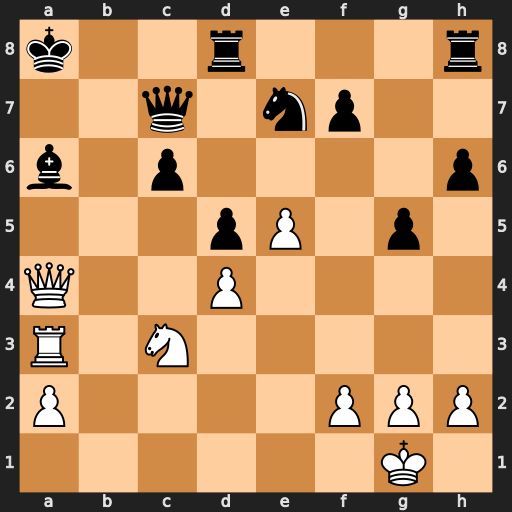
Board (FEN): k2r3r/2q1np2/b1p4p/3pP1p1/Q2P4/R1N5/P4PPP/6K1
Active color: w
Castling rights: -
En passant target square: -
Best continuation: Qxa6+ Qa7 Qxa7#